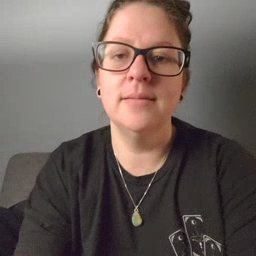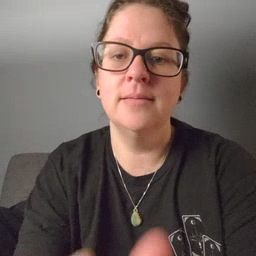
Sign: donkey